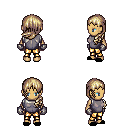
a pixel art fantasy rpg character, female body template, human, tanned skin, steel chest armor, gold greaves, white blonde left-swept hairstyle, metal gloves, black slippers, four views (front, back, left, right), 2x2 character sprite sheet, small pixel art, hard edges, no anti-aliasing